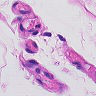
Metastatic tissue present: no